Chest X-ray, AP view. Patient: 33 years old, sex M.
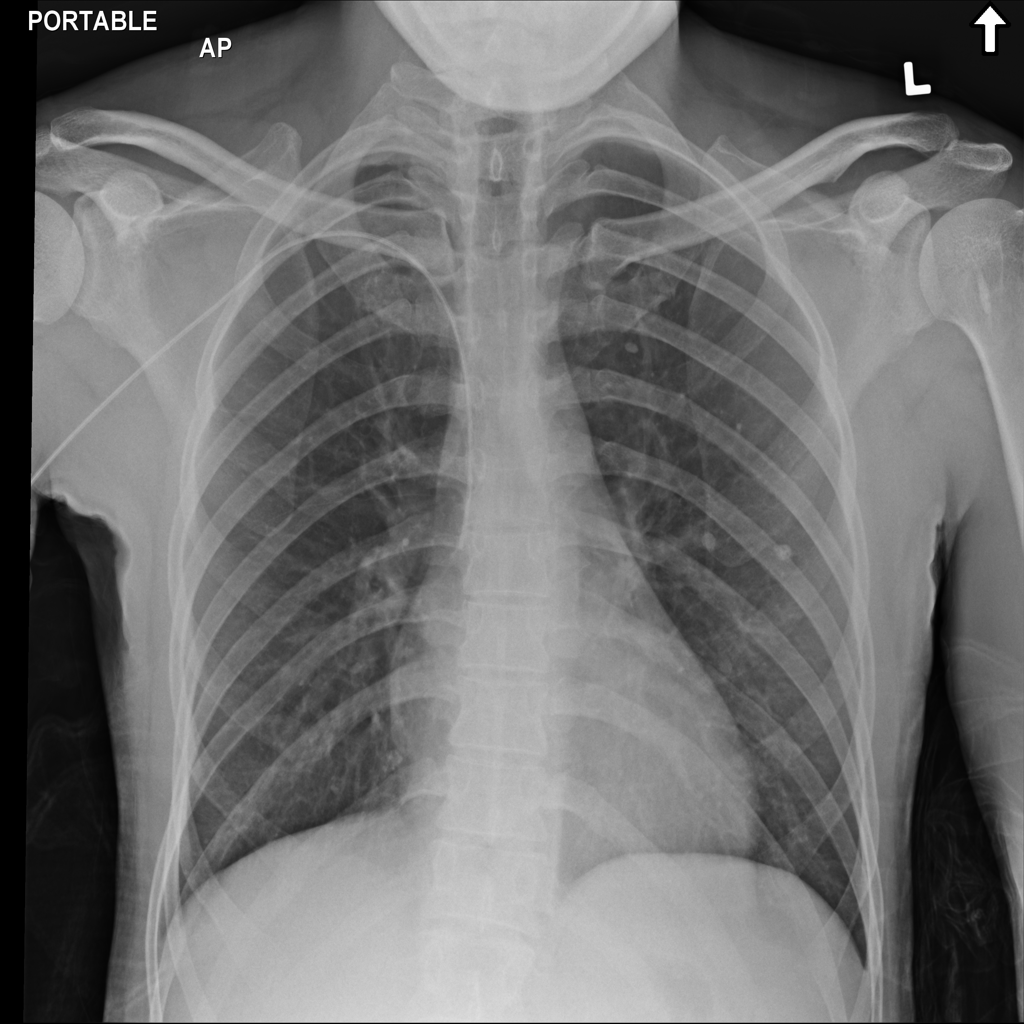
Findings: No Finding